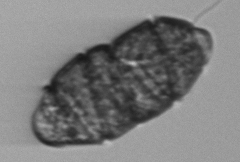
Label: Margalefidinium